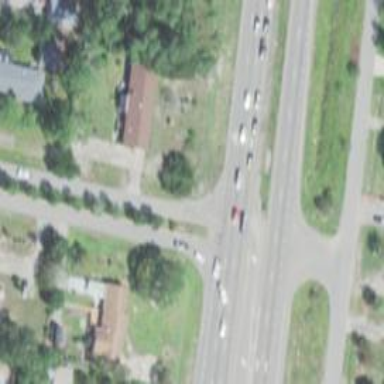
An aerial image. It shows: Trunk link highway.